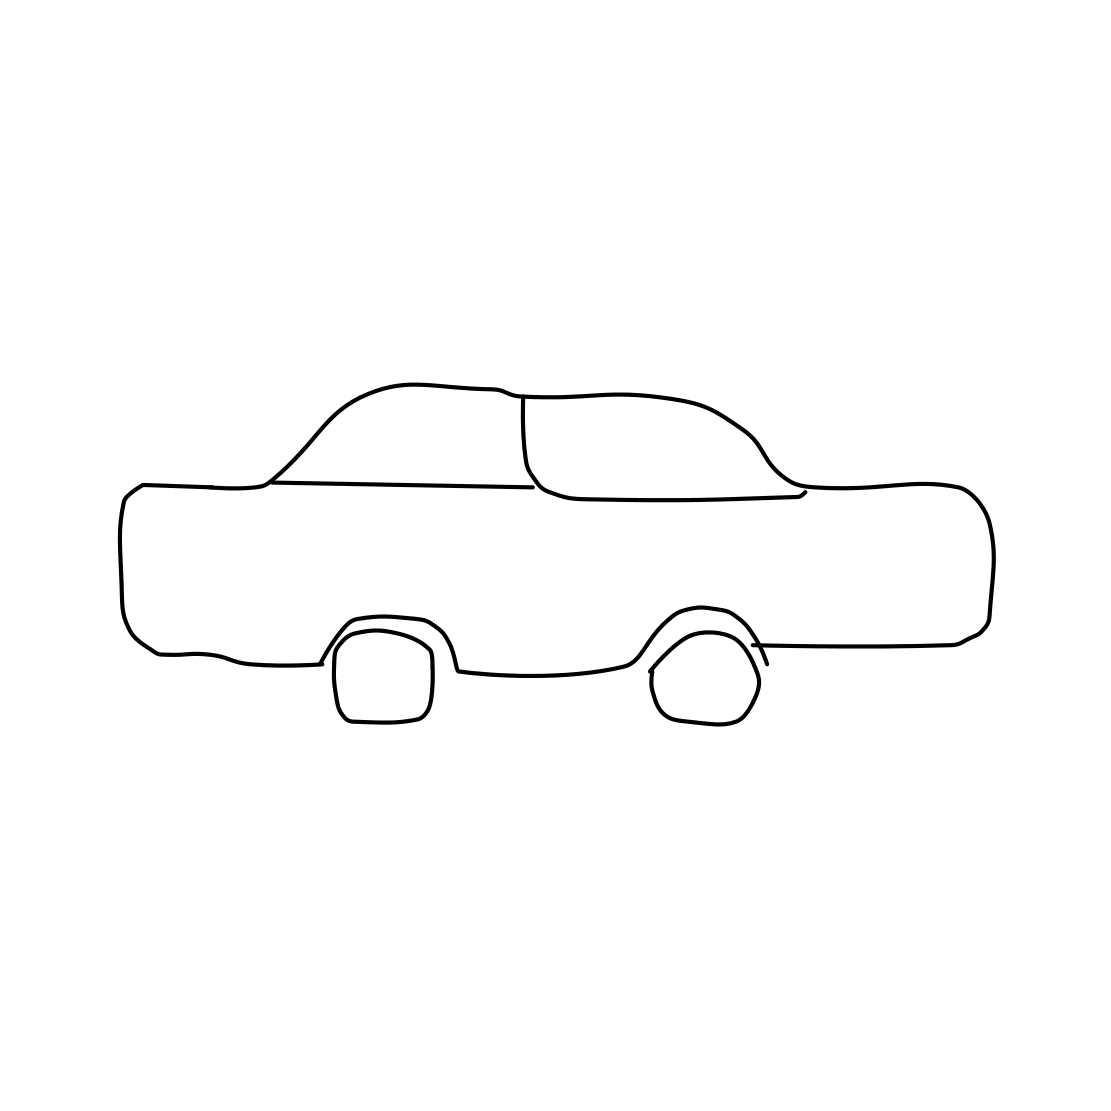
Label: race car